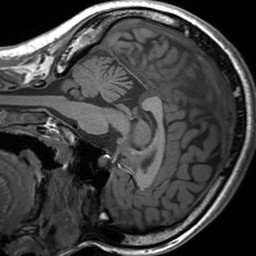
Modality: T1w
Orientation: sagittal
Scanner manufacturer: siemens
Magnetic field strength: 3 T
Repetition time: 1.54 s
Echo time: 0.00234 s